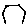
Label: hexagon